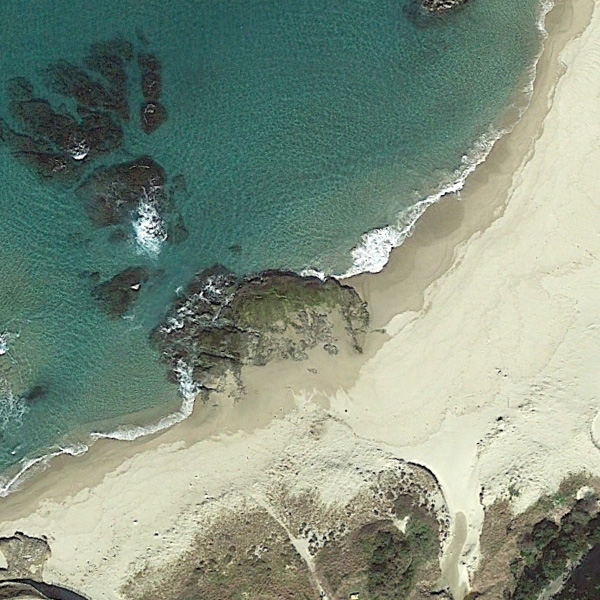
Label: Beach